Interaction volume radius: 10 \u00c5
Interaction volume height: 10 \u00c5
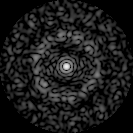
Disorder parameter: 0.8485